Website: apple
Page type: billing-address
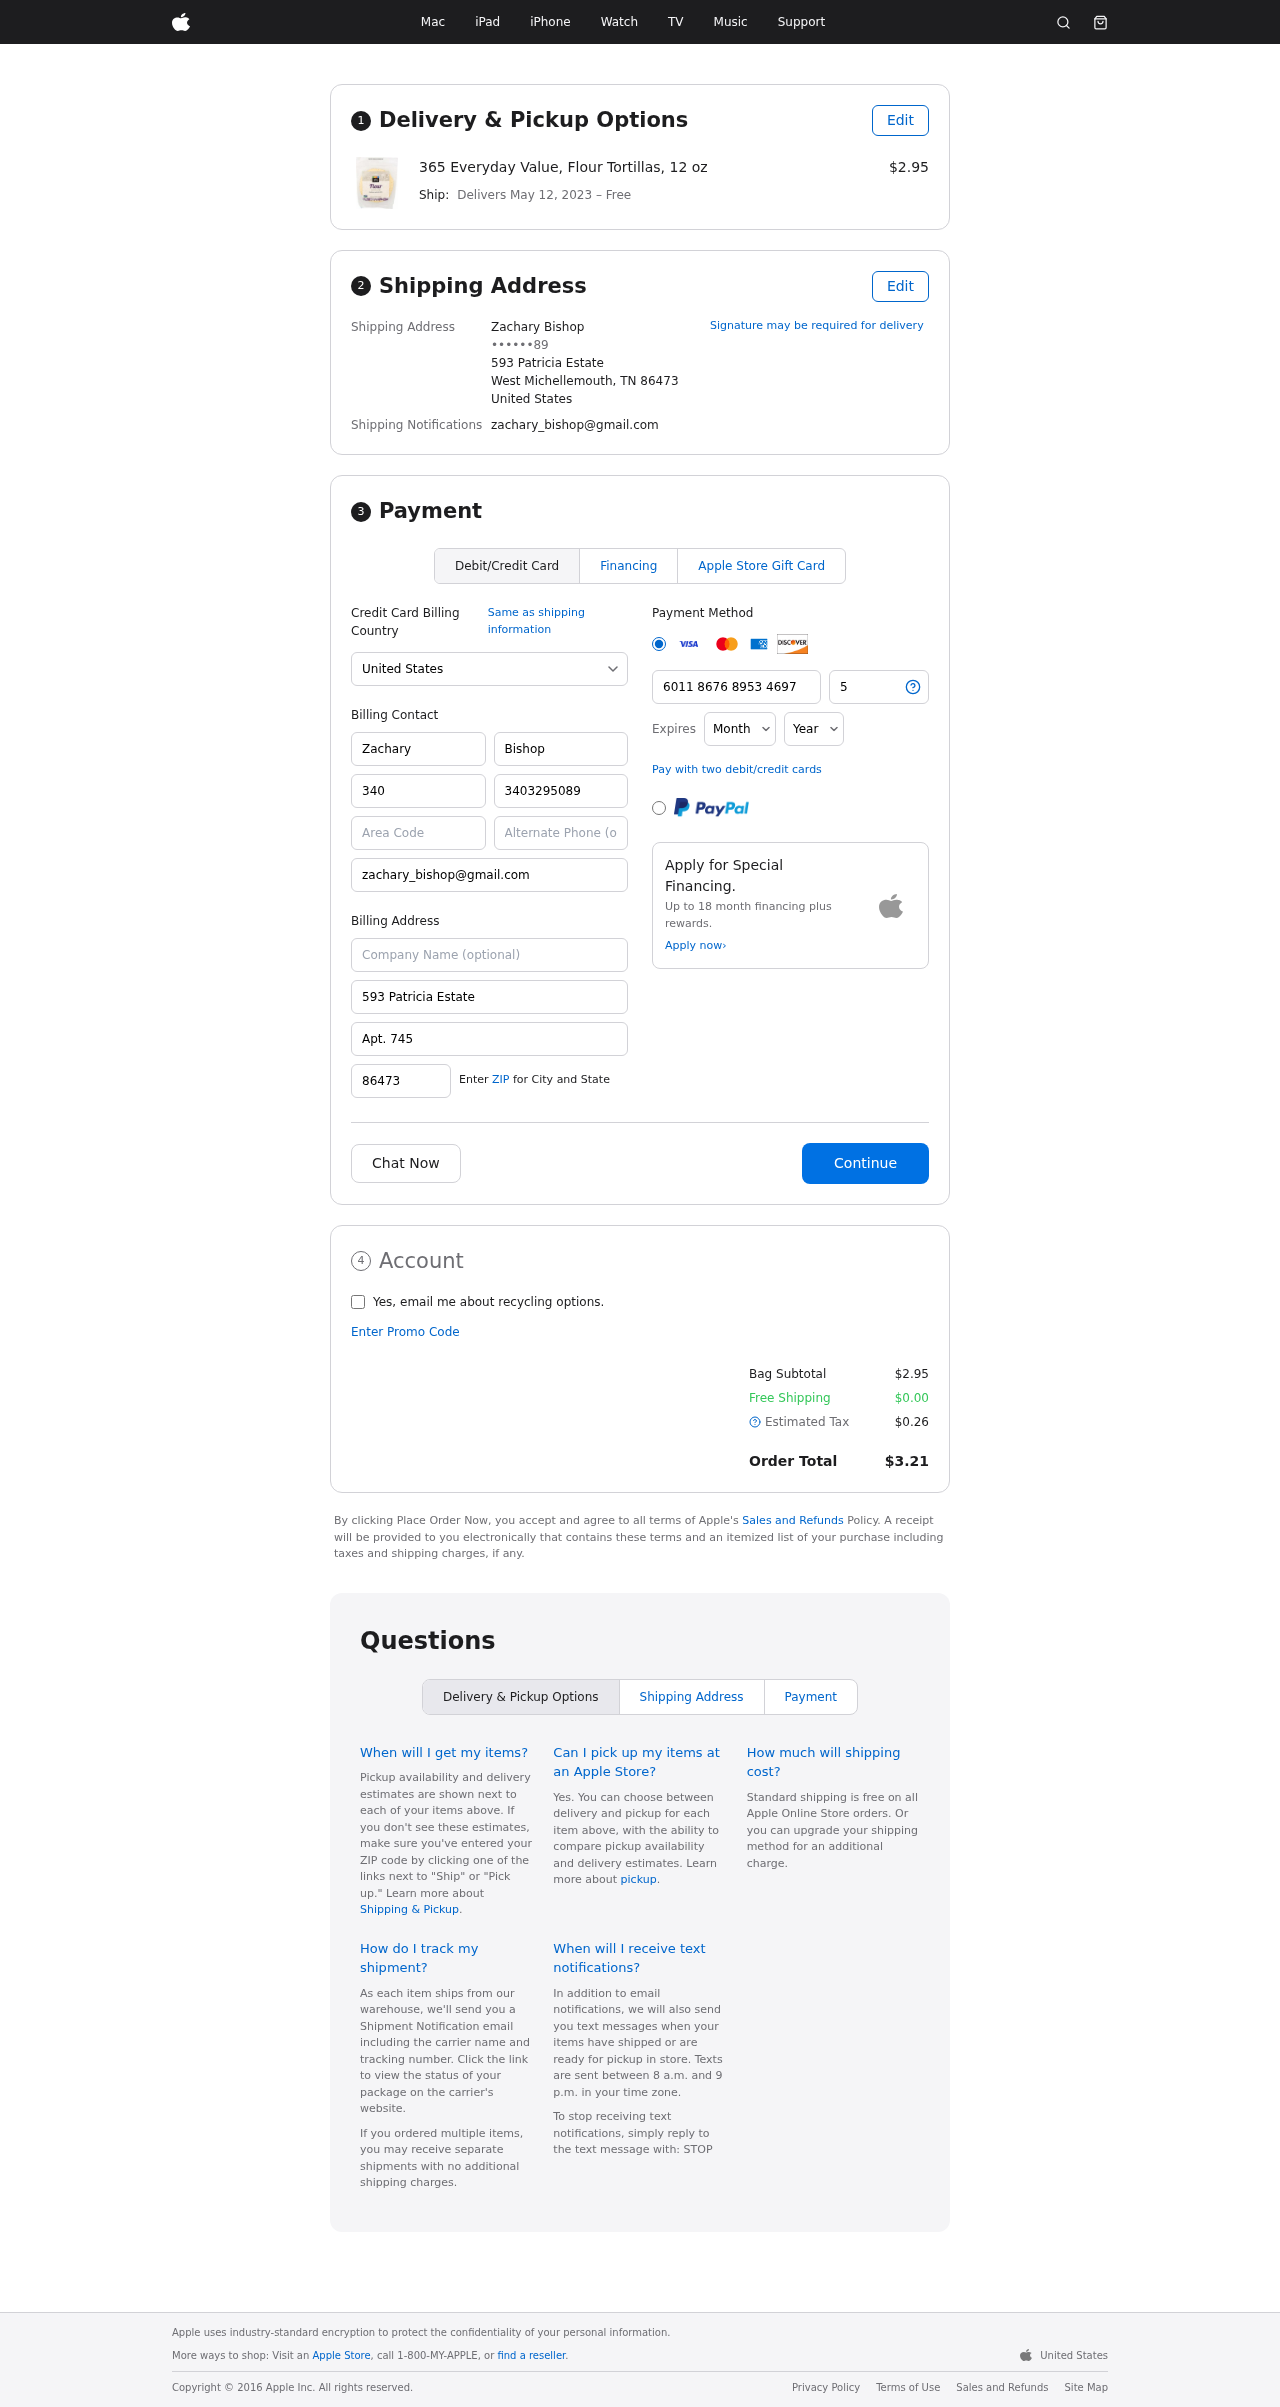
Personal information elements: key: PII_CARD_CVV
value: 552
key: PII_CARD_EXPIRY_MONTH
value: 12
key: PII_CARD_EXPIRY_YEAR
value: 26
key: PII_CARD_NUMBER
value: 6011 8676 8953 4697
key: PII_CITY_STATE_ZIP
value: West Michellemouth, TN 86473
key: PII_COUNTRY
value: United States
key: PII_EMAIL
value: zachary_bishop@gmail.com
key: PII_FULLNAME
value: Zachary Bishop
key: PII_STREET
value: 593 Patricia Estate
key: PII_PHONE_MASKED
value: ••••••89
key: PII_BILLING_FIRSTNAME
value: Zachary
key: PII_BILLING_LASTNAME
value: Bishop
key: PII_BILLING_PHONE_AREA
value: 340
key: PII_BILLING_PHONE
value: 3403295089
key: PII_BILLING_EMAIL
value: zachary_bishop@gmail.com
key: PII_BILLING_STREET
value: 593 Patricia Estate
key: PII_BILLING_STREET2
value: Apt. 745
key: PII_BILLING_POSTCODE
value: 86473
Product elements: key: PRODUCT1_NAME
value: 365 Everyday Value, Flour Tortillas, 12 oz
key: PRODUCT1_PRICE
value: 2.95
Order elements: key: ORDER_DELIVERY_DATE
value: May 12, 2023
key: ORDER_SUBTOTAL
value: $2.95
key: ORDER_SHIPPING_COST
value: $0.00
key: ORDER_TAX
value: $0.26
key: ORDER_TOTAL
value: $3.21